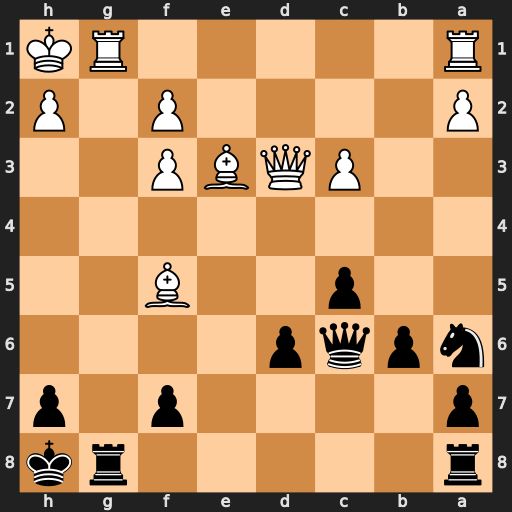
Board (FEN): r5rk/p4p1p/npqp4/2p2B2/8/2PQBP2/P4P1P/R5RK
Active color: b
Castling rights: -
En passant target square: -
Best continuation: Qxf3+ Rg2 Qxg2#